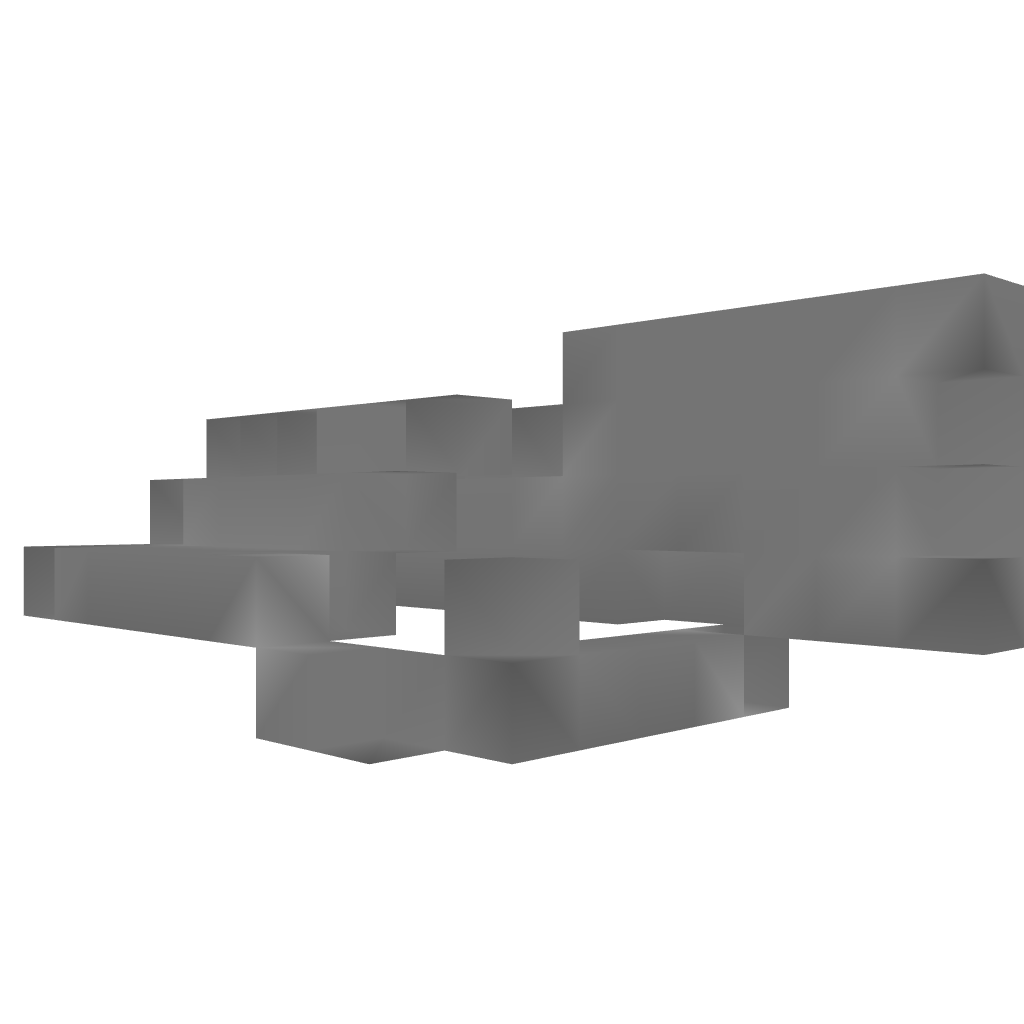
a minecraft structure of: Simple Cave Trap bad low quality